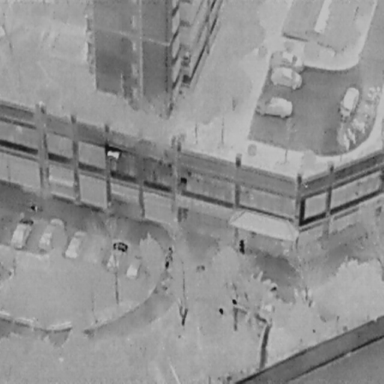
There is a Bicycle in the infrared image.